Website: lowes
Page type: review-order
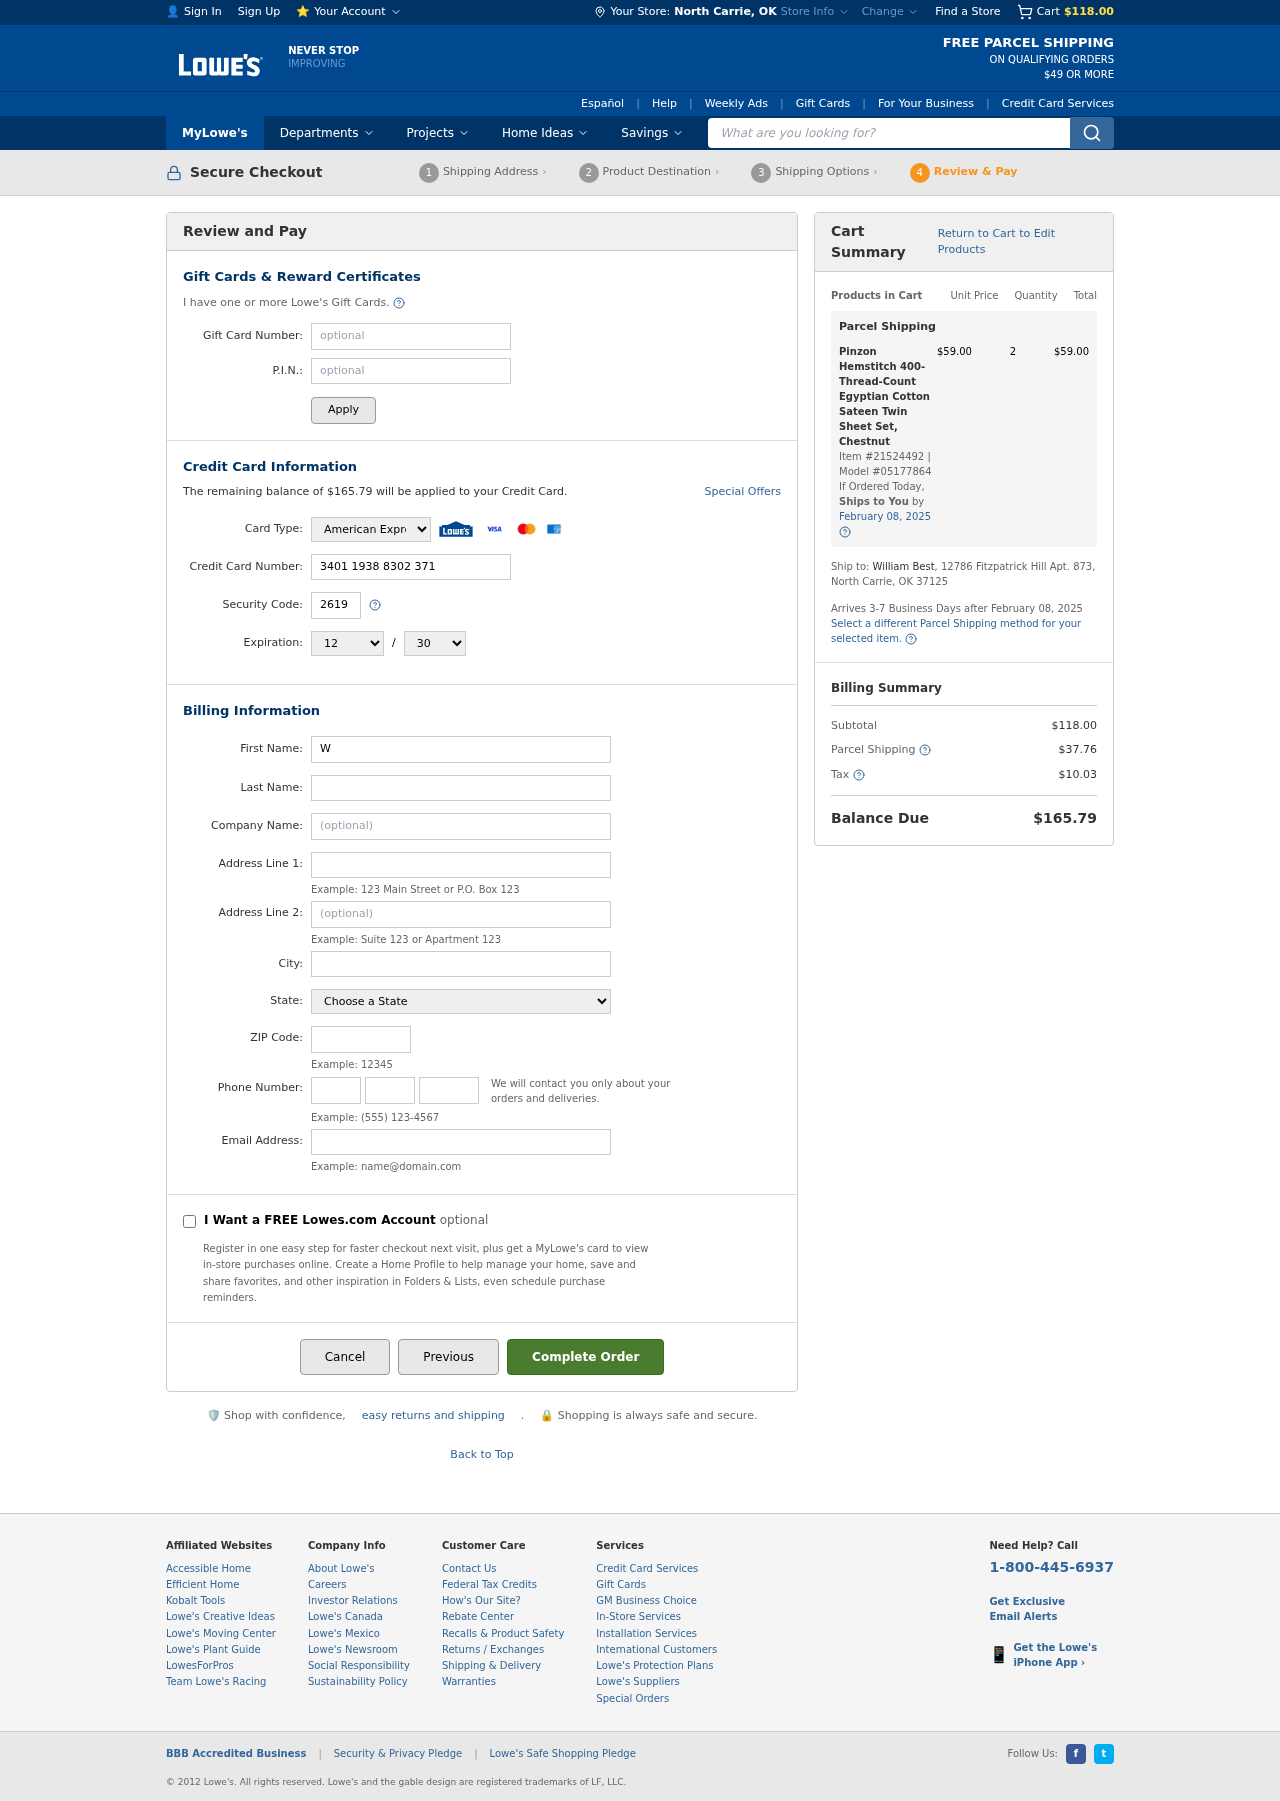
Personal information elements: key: PII_CARD_CVV
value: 2619
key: PII_CARD_EXPIRY_MONTH
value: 12
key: PII_CARD_EXPIRY_YEAR
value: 30
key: PII_CARD_NUMBER
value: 3401 1938 8302 371
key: PII_CARD_TYPE
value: American Express
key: PII_CITY
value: North Carrie
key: PII_CITY_STATE
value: North Carrie, OK
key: PII_EMAIL
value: william_best@hotmail.com
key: PII_FIRSTNAME
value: William
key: PII_LASTNAME
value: Best
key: PII_PHONE_AREA
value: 389
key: PII_PHONE_PREFIX
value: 810
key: PII_PHONE_SUFFIX
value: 0768
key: PII_POSTCODE
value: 37125
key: PII_STATE
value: Oklahoma
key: PII_STREET
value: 12786 Fitzpatrick Hill Apt. 873
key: PII_STREET2
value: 12786 Fitzpatrick Hill Apt. 873
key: PII_STREET2
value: Apt. 575
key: PII_FULLNAME2
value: William Best
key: PII_CITY_STATE_ZIP2
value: North Carrie, OK 37125
Product elements: key: PRODUCT1_NAME
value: Pinzon Hemstitch 400-Thread-Count Egyptian Cotton Sateen Twin Sheet Set, Chestnut
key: PRODUCT1_PRICE
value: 59
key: PRODUCT1_QUANTITY
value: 2
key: PRODUCT1_ITEM_NUMBER
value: Item #21524492
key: PRODUCT1_MODEL_NUMBER
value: Model #05177864
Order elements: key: ORDER_SUBTOTAL
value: $118.00
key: ORDER_BALANCE_DUE
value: $165.79
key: ORDER_SHIPPING_DATE
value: February 08, 2025
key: ORDER_ITEM_TOTAL
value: $59.00
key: ORDER_SHIPPING_DATE2
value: February 08, 2025
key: ORDER_SHIPPING_COST
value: $37.76
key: ORDER_TAX
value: $10.03
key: ORDER_TOTAL
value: $165.79
Search elements: key: HEADER_SEARCH
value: What are you looking for?